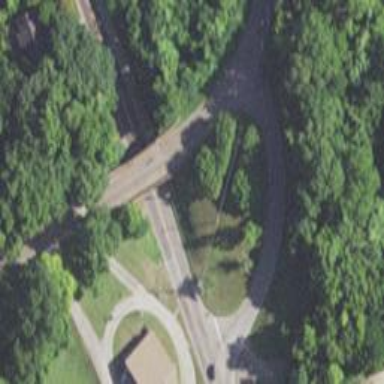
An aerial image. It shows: Tertiary road with bridge.